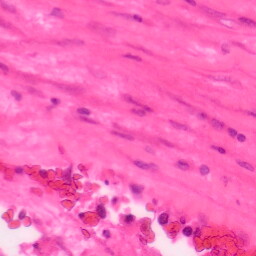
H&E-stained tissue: Colon